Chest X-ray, PA view. Patient: 47 years old, sex F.
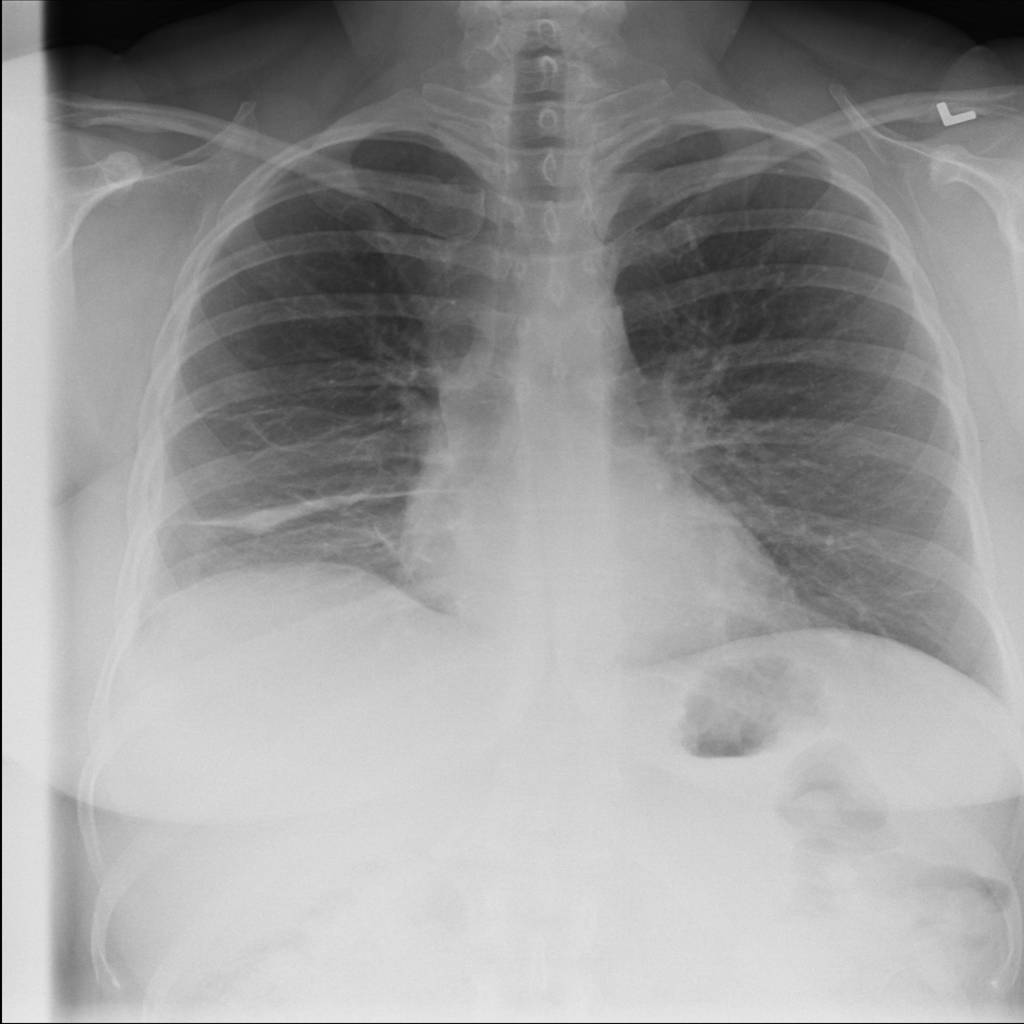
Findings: No Finding